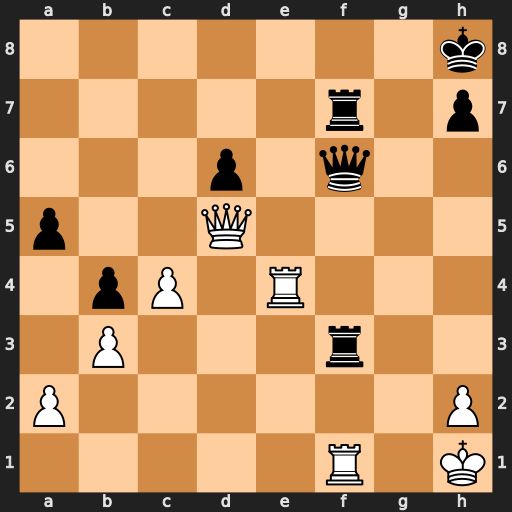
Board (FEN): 7k/5r1p/3p1q2/p2Q4/1pP1R3/1P3r2/P6P/5R1K
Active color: w
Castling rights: -
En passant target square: -
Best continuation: Re8+ Kg7 Rg1+